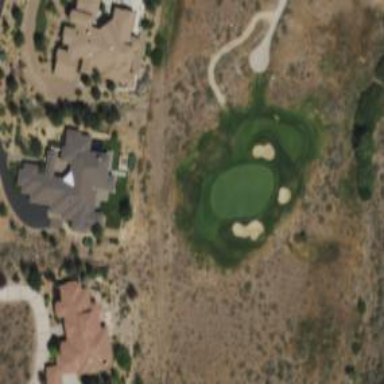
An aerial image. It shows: View of golf hole.